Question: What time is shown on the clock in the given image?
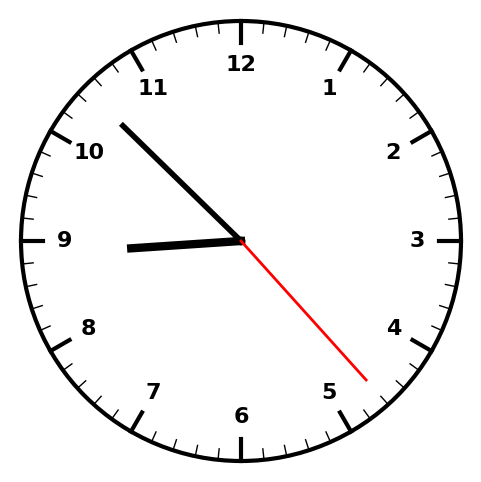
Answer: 08:52:23